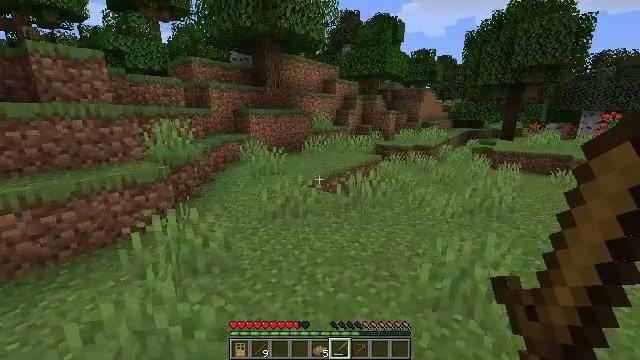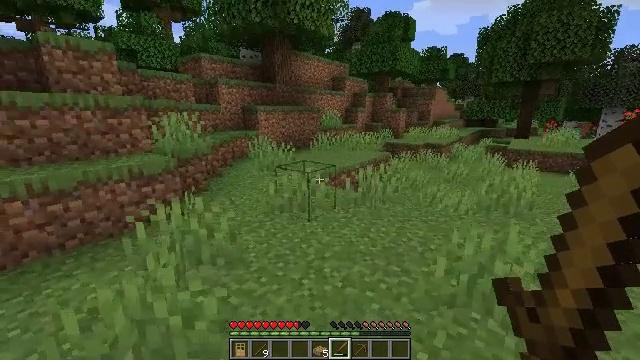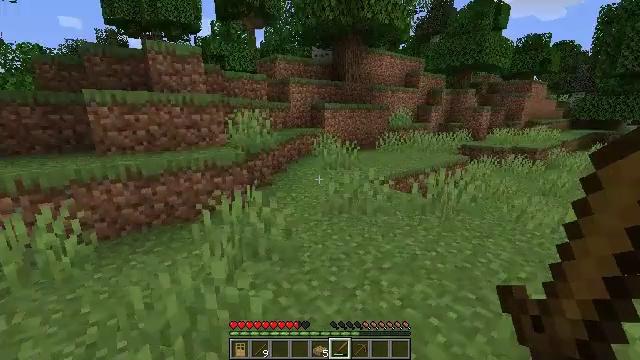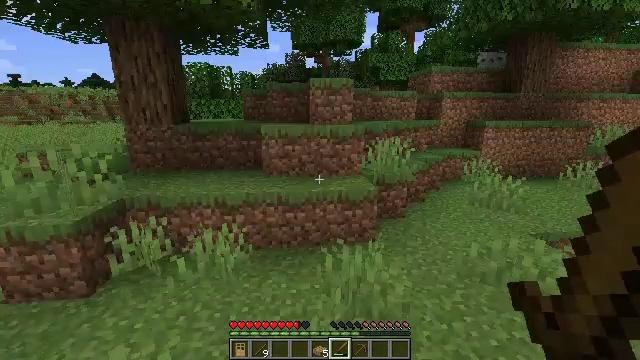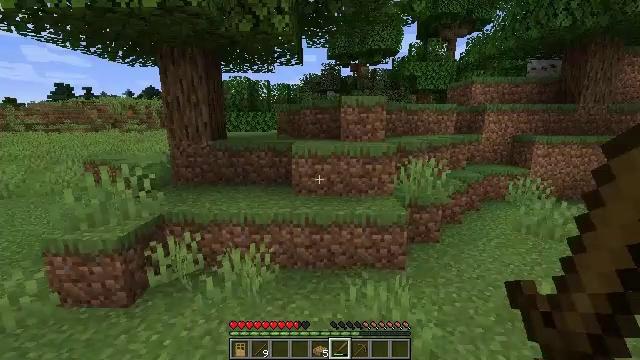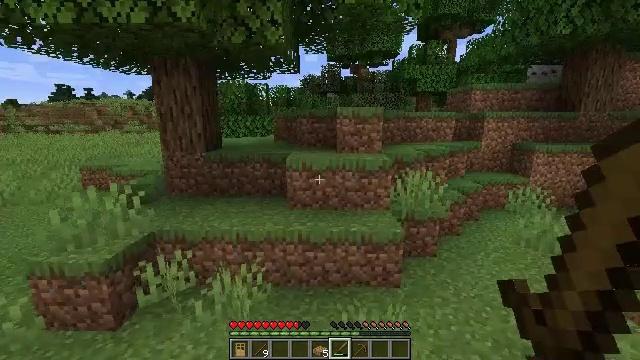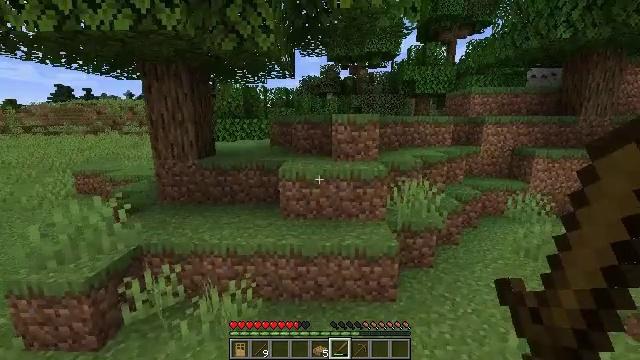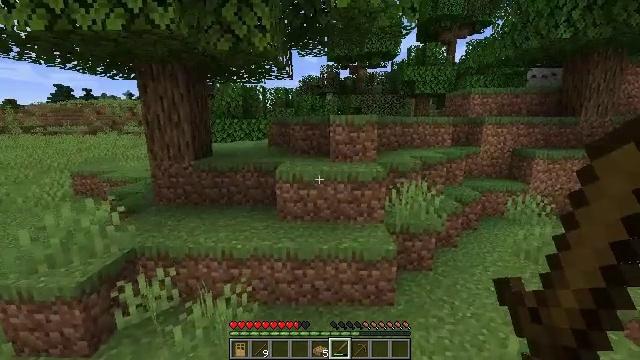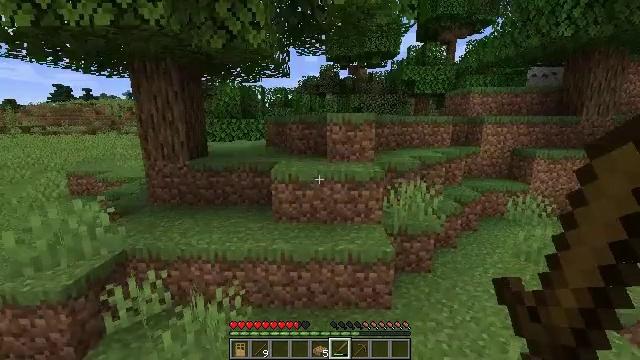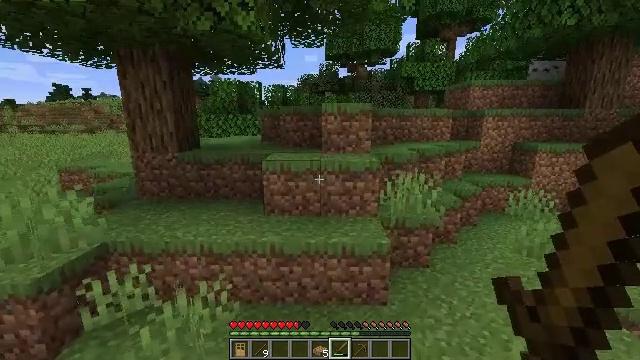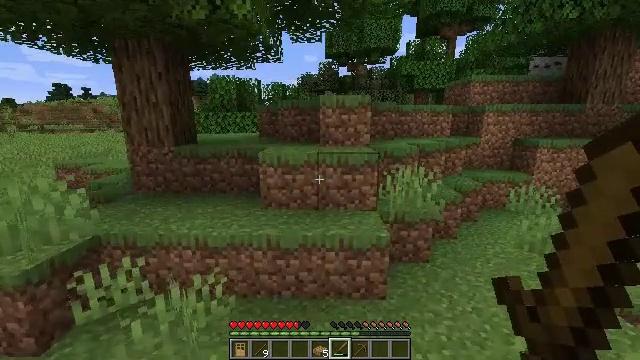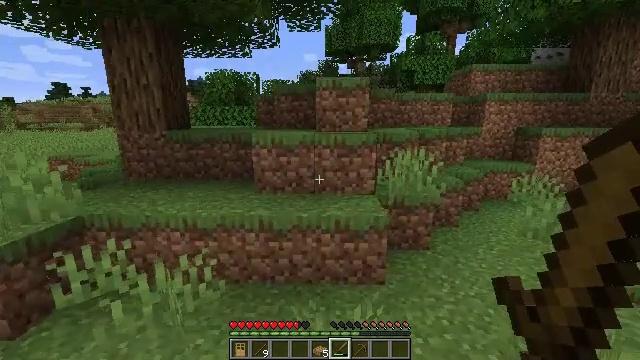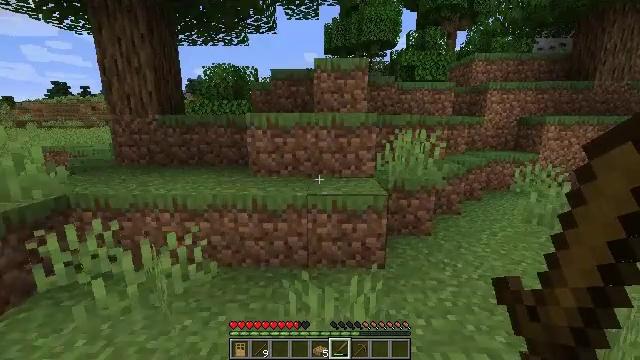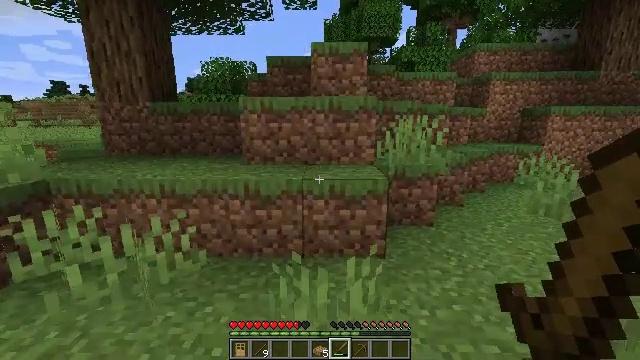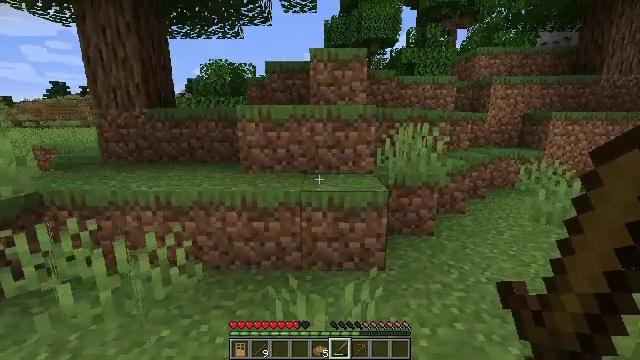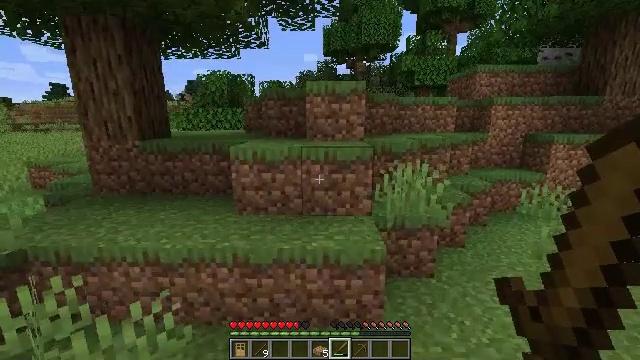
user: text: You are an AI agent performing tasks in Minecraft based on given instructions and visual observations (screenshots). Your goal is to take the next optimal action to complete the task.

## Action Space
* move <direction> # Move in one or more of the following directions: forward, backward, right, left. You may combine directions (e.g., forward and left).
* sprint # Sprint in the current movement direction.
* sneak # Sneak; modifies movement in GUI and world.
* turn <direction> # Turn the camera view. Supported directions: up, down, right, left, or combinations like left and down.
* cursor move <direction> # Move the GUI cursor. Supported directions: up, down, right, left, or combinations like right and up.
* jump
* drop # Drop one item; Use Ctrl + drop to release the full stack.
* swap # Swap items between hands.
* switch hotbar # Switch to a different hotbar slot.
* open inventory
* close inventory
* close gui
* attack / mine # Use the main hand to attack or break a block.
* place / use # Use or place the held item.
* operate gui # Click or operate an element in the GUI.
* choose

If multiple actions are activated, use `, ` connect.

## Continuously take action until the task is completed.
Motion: motion action
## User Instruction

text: Mine oak leaves.
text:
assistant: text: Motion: move forward, turn left, jump
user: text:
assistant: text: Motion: move forward, turn left, jump
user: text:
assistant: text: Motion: move forward, turn left, jump
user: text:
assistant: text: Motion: move forward, turn left and up, jump
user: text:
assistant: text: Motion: move forward, jump
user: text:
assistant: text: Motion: jump
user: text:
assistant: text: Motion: jump
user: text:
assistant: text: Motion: jump
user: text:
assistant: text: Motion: jump
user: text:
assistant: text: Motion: jump
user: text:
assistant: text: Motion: move forward, jump
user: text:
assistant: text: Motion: move forward, jump
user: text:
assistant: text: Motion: move forward, jump
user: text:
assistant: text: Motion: move forward, jump
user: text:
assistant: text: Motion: move forward, jump
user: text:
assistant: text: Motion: move forward, jump
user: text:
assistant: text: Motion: move forward, jump
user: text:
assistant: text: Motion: move forward, jump
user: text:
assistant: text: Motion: move forward, jump
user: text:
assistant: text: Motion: move forward, jump
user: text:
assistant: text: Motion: move forward, jump
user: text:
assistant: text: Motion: move forward, jump
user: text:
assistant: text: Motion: move forward, jump
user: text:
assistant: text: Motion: move forward, jump
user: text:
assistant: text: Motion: move forward, jump
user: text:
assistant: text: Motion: move forward, jump
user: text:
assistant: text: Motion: move forward, jump
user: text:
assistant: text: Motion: move forward, turn up, jump
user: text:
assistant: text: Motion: move forward, turn up, jump
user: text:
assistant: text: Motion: move forward, turn up, jump